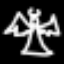
Label: angel